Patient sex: M
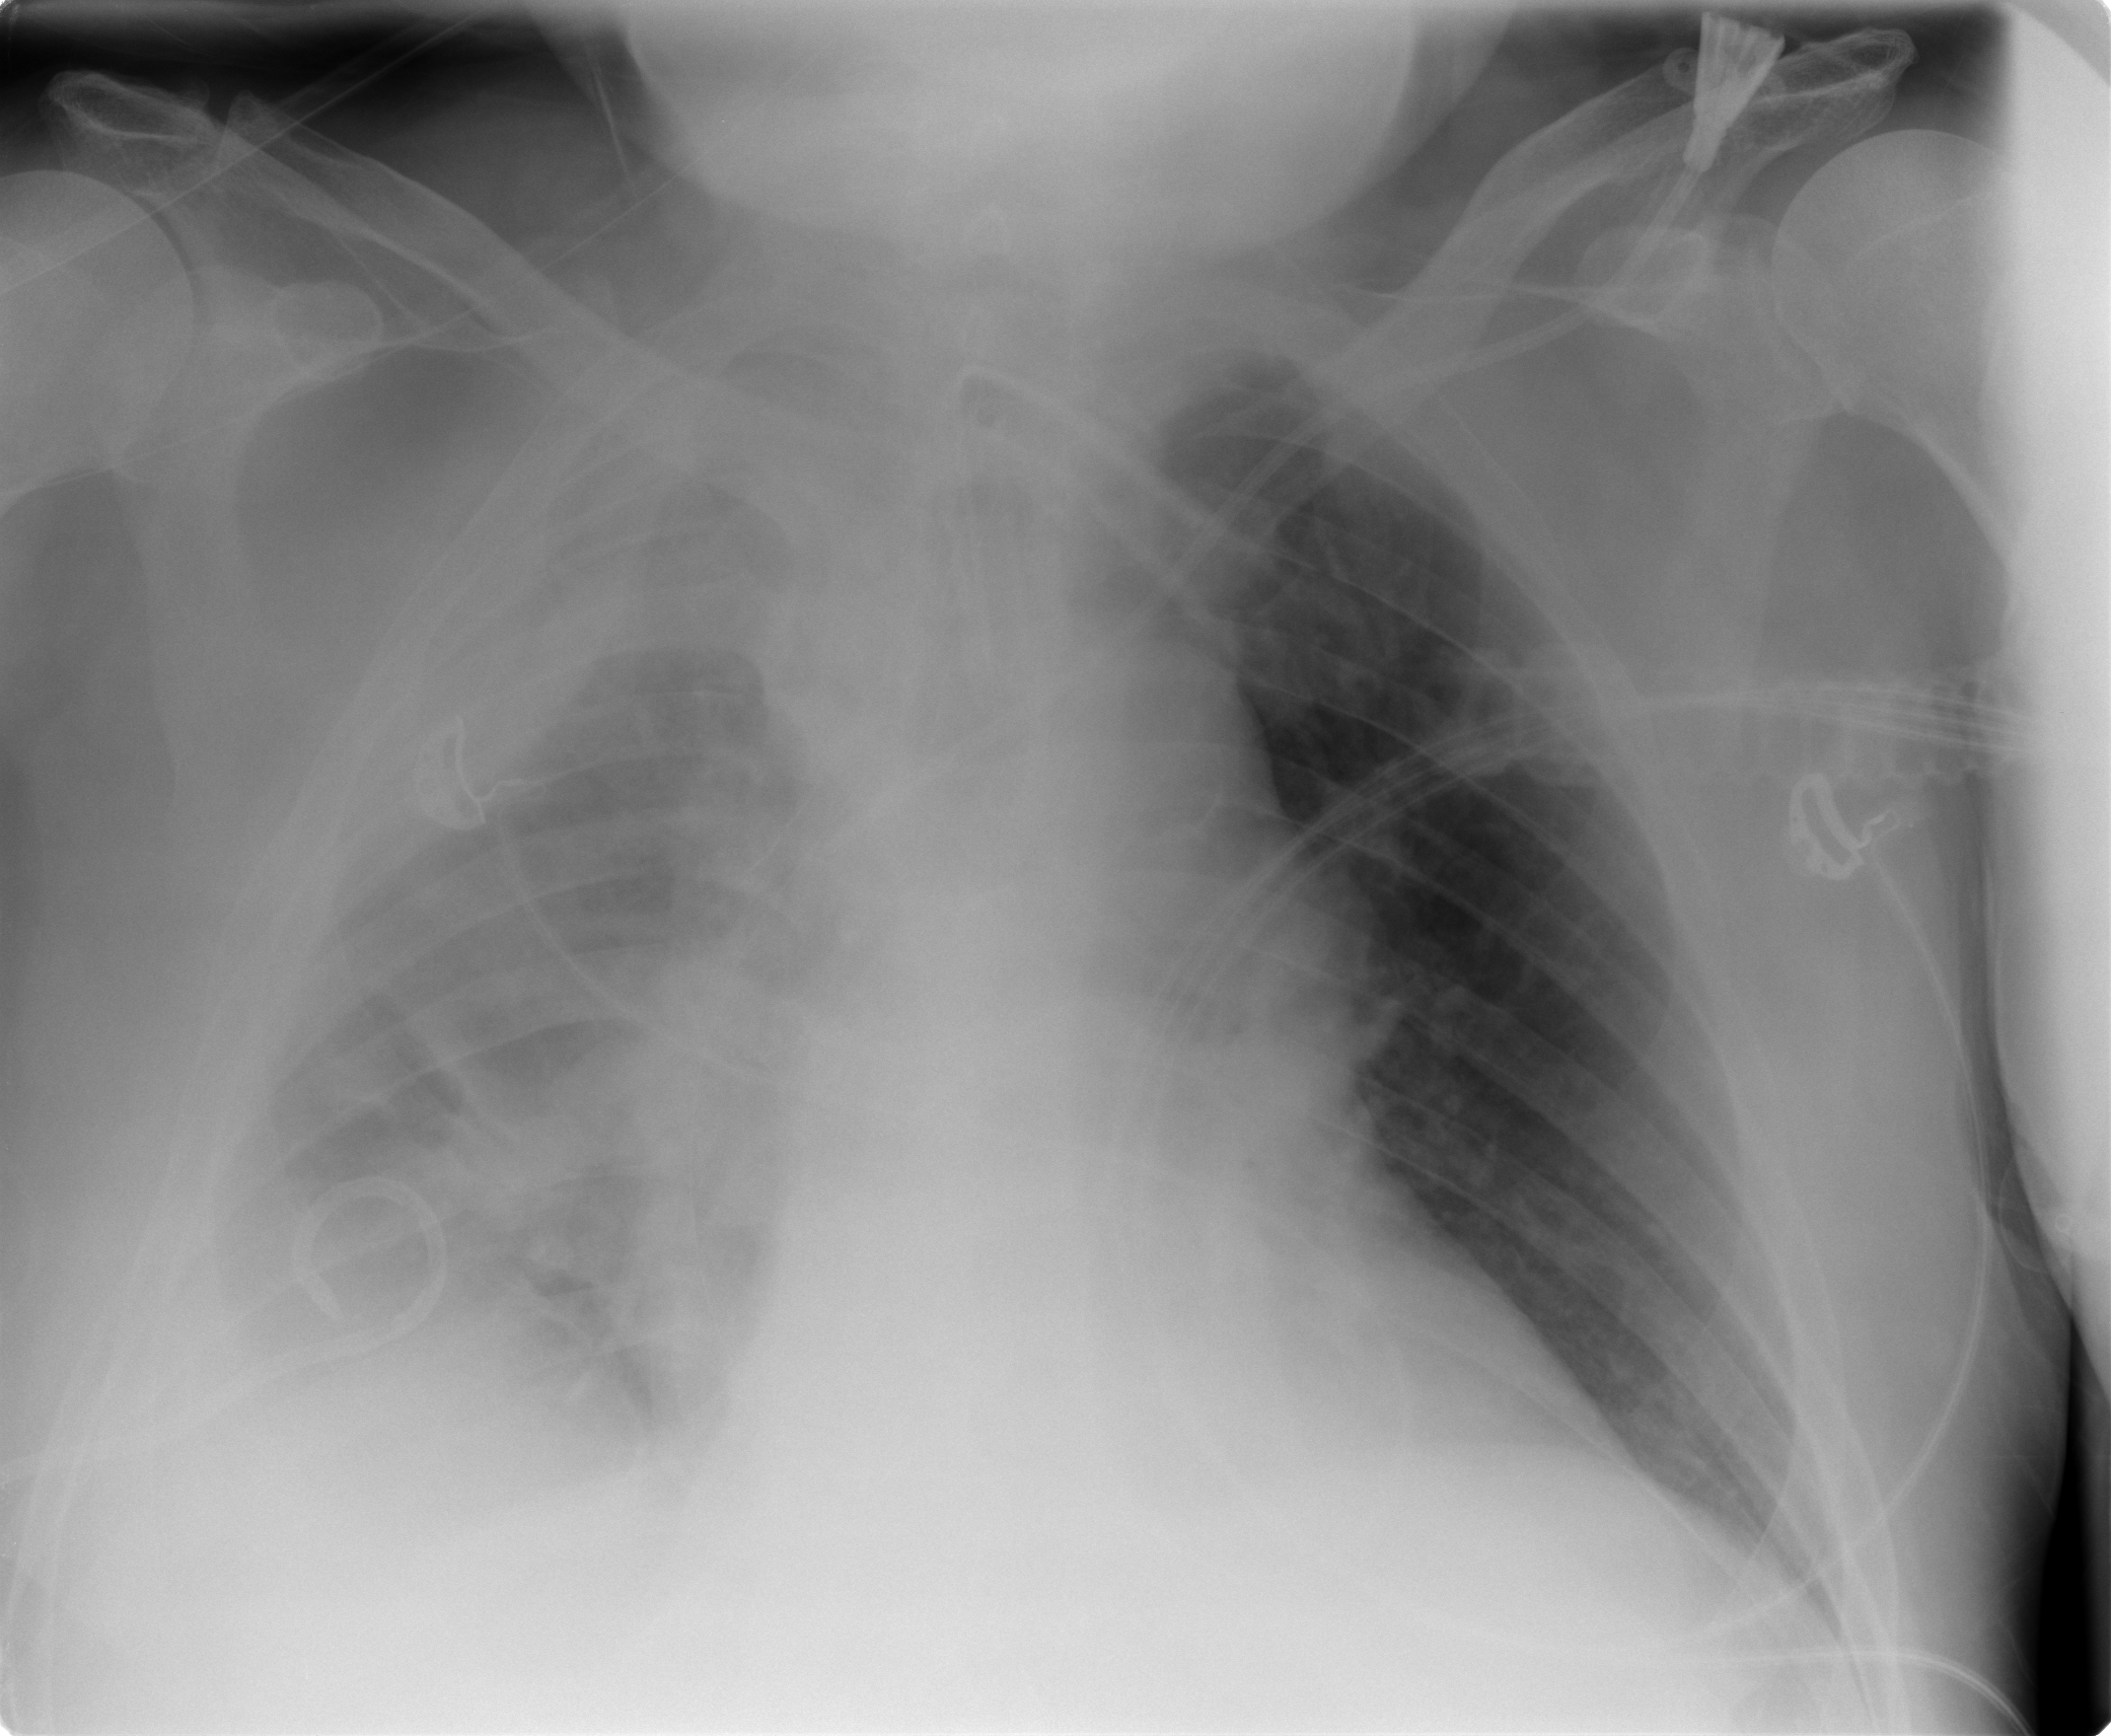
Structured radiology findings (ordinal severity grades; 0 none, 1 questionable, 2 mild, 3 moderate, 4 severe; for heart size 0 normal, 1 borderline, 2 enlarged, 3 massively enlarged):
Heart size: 2
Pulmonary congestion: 1
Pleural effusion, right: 2
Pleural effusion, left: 0
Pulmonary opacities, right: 3
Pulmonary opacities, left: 0
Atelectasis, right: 3
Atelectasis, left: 0